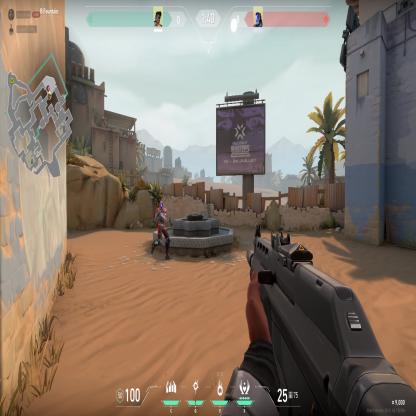
Label: enemy